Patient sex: M
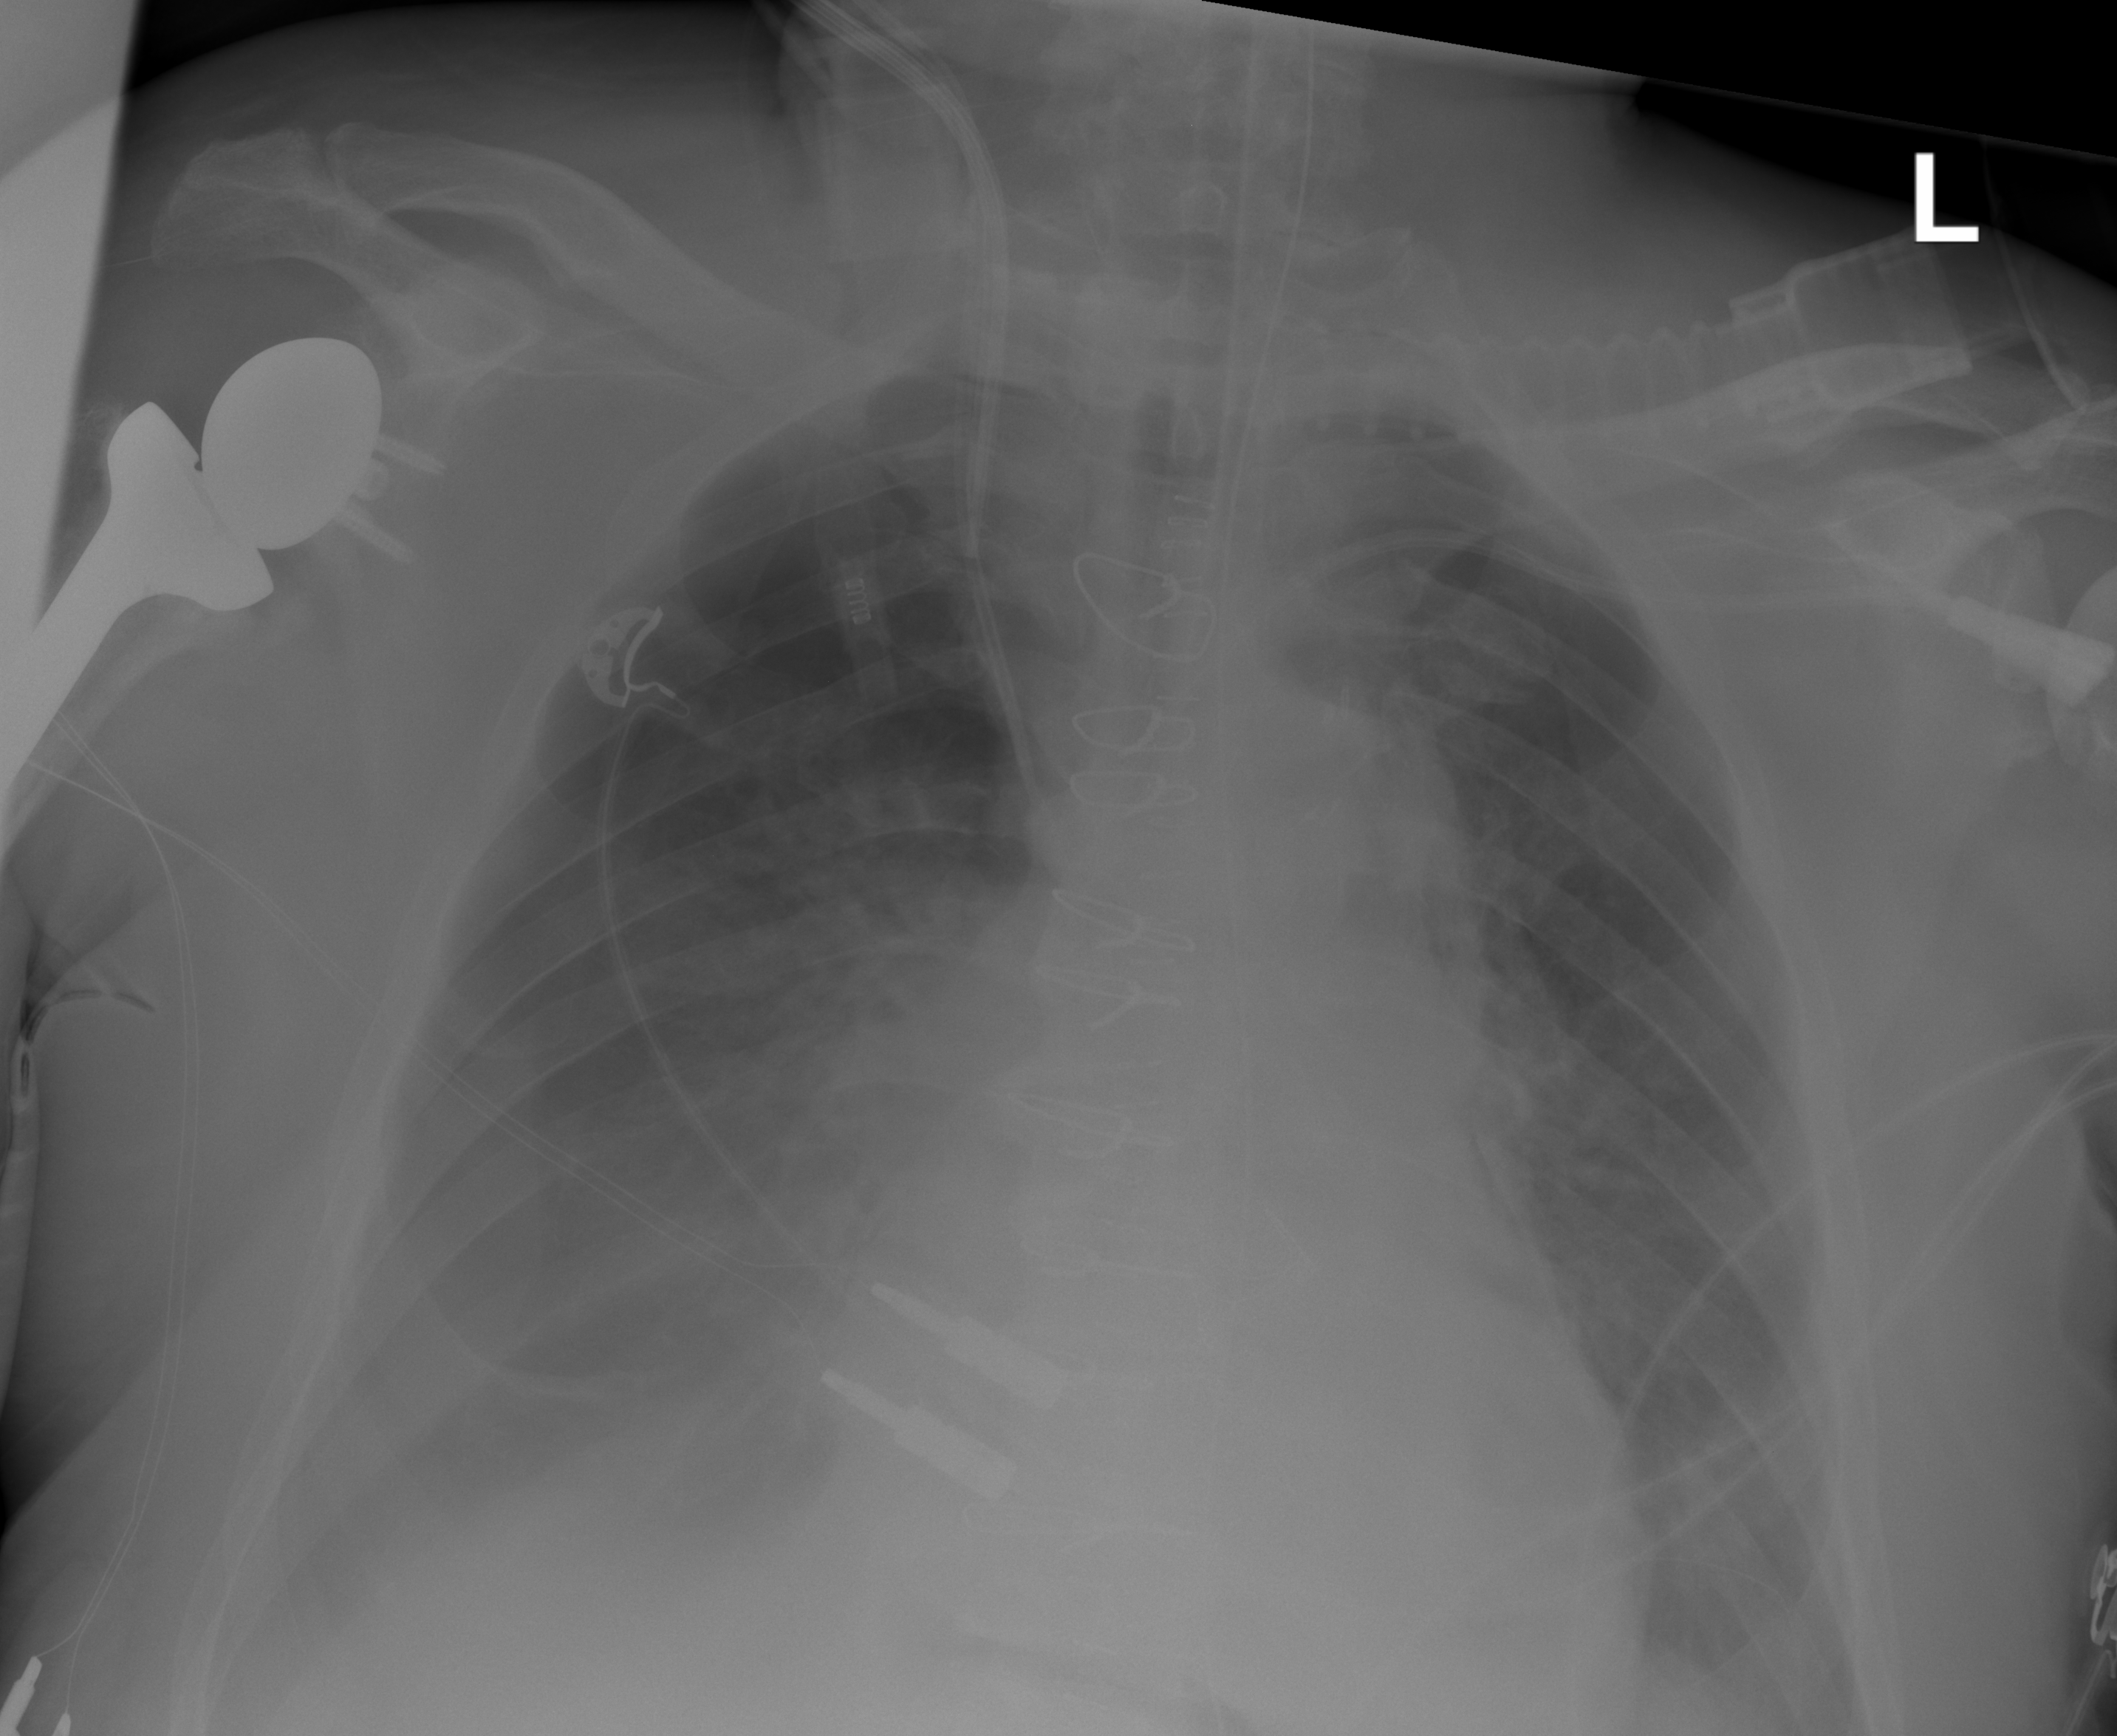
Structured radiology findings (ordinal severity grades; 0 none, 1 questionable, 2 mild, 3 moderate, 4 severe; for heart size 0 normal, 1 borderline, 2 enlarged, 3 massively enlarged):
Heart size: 2
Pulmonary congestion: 2
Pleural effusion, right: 3
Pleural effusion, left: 2
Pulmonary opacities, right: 0
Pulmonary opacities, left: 0
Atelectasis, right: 2
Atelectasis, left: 2